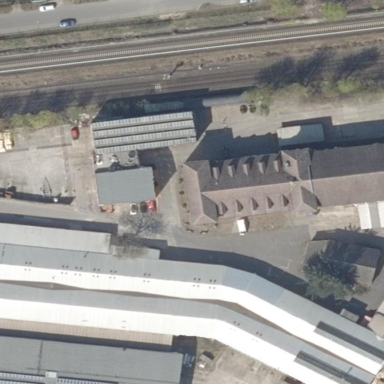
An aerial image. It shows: Industrial building.